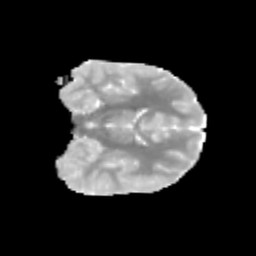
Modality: MD
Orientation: coronal
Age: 11
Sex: female
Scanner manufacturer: siemens
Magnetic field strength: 3 T
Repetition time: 3.8 s
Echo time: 0.07 s